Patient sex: M
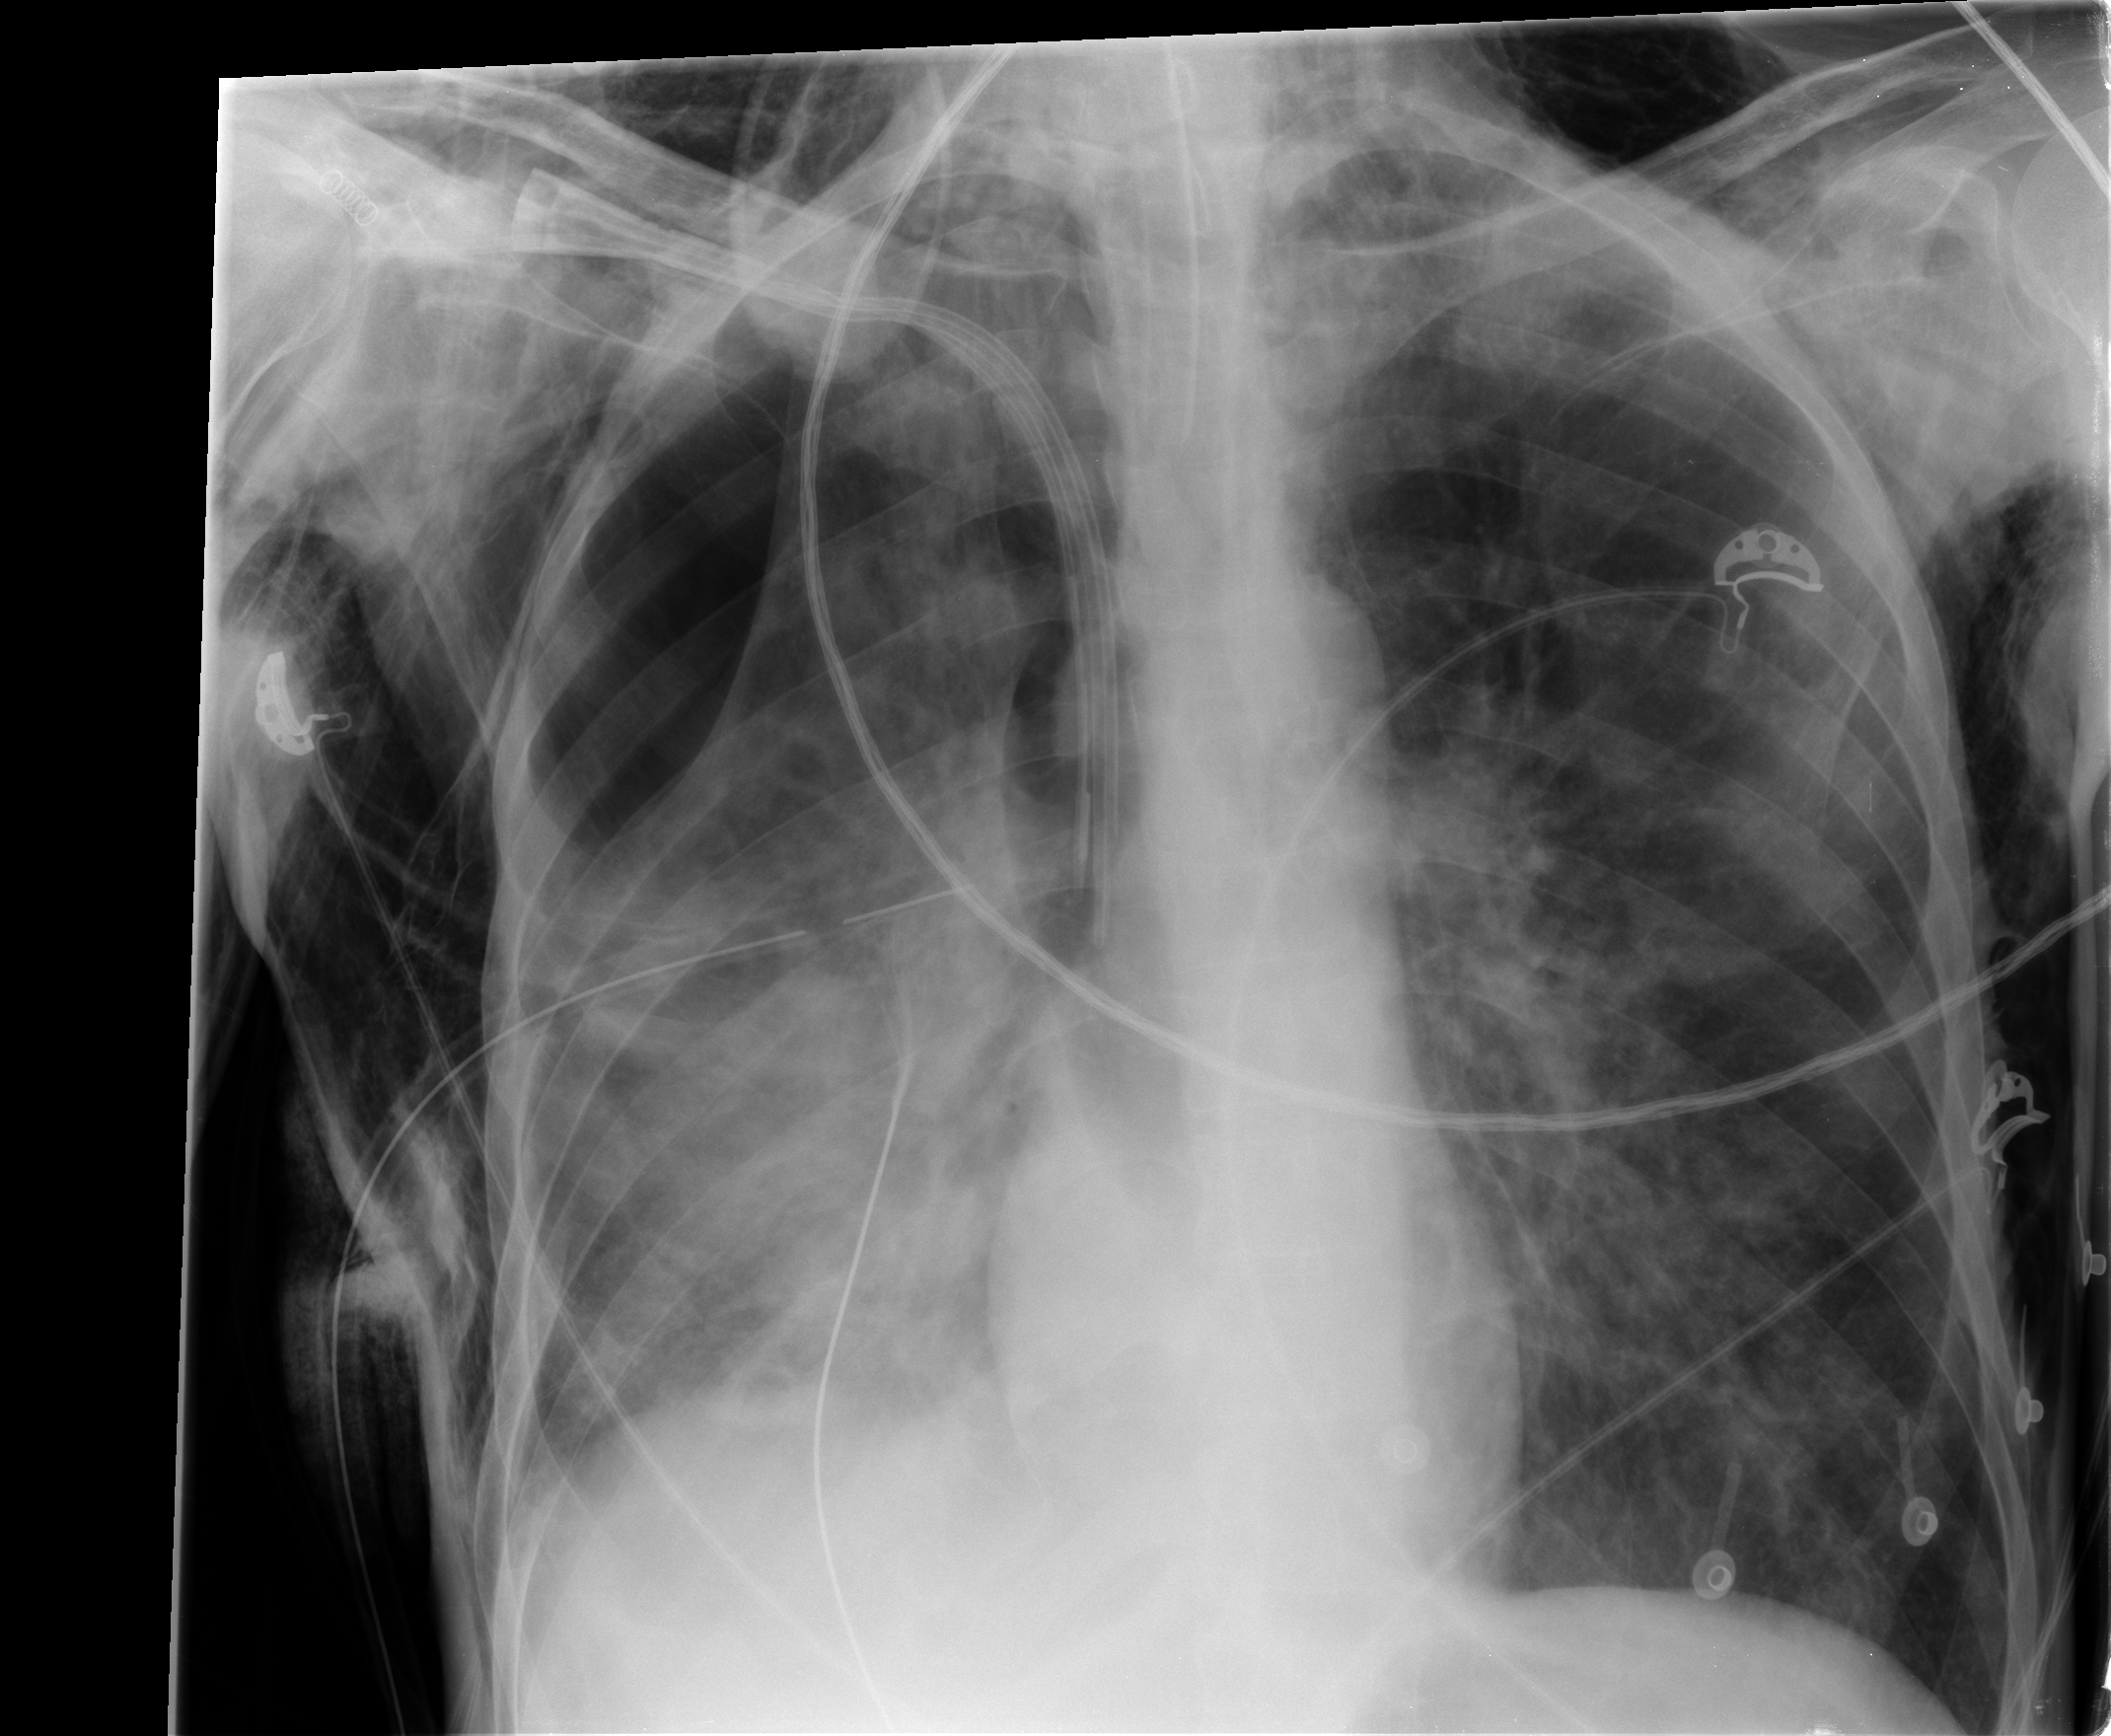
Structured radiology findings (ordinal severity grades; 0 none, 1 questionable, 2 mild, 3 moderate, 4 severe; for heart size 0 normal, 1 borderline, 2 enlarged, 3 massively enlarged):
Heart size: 0
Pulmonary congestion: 2
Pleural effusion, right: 0
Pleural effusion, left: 0
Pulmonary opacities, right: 2
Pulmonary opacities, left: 1
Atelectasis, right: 3
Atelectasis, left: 0